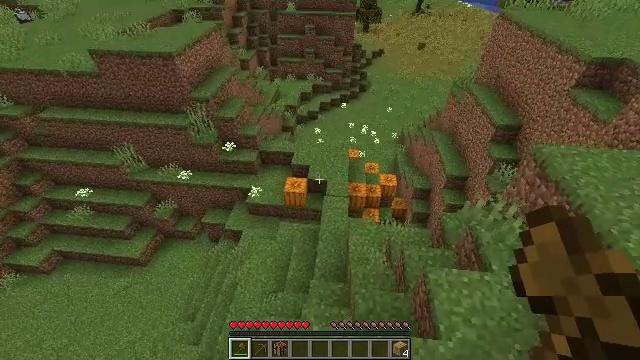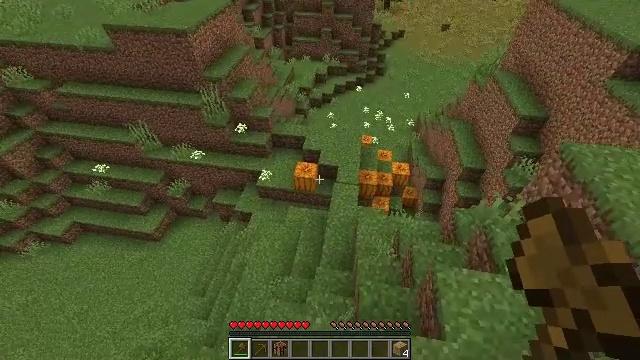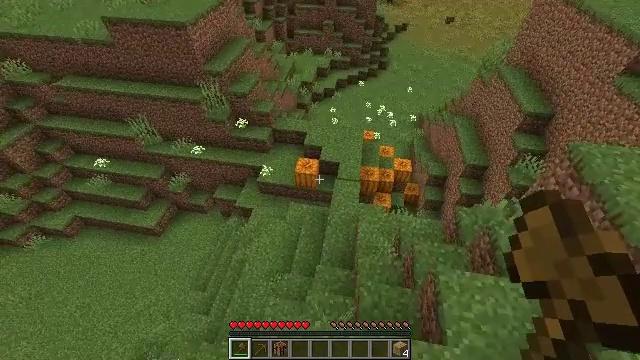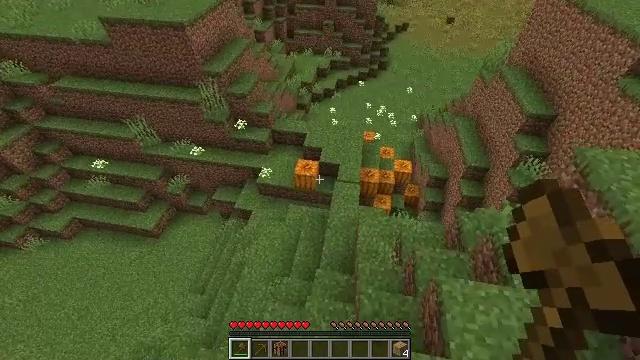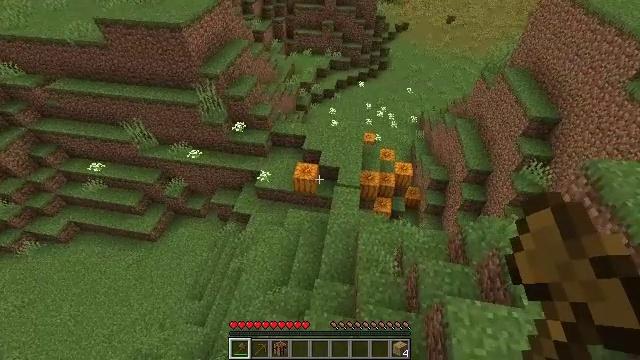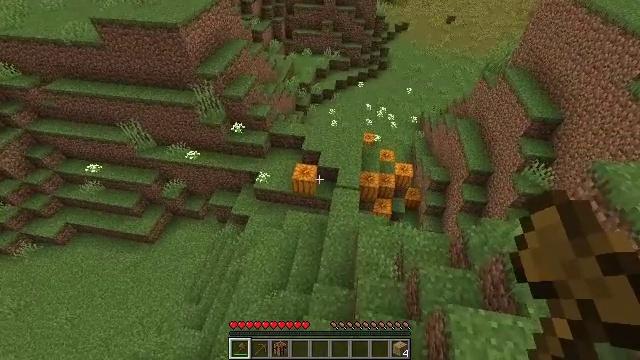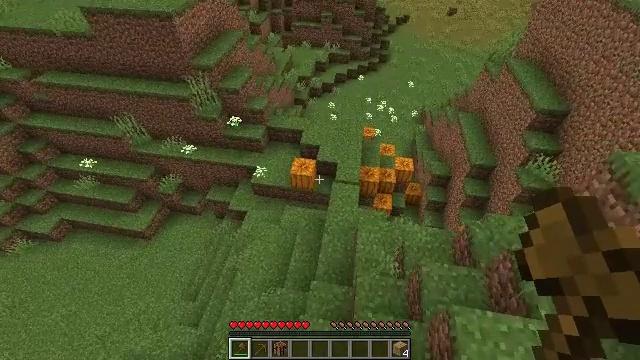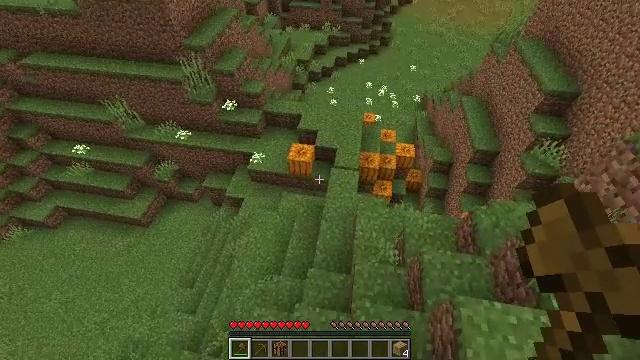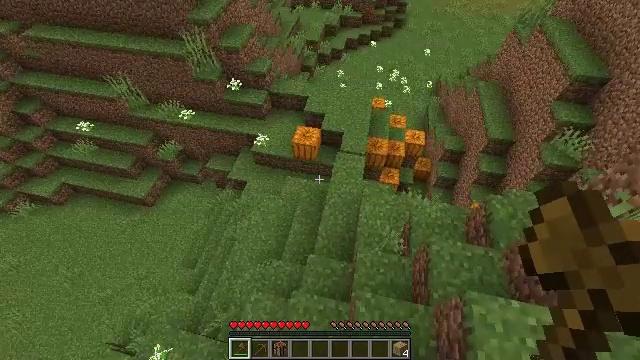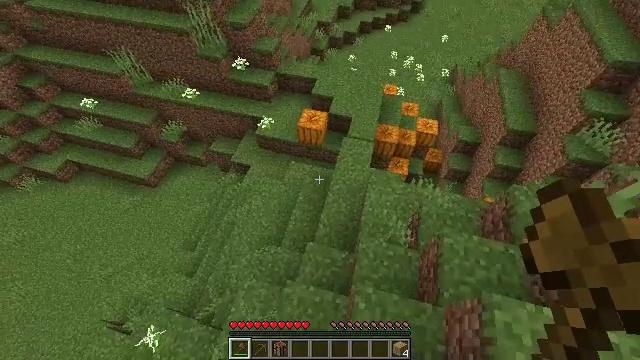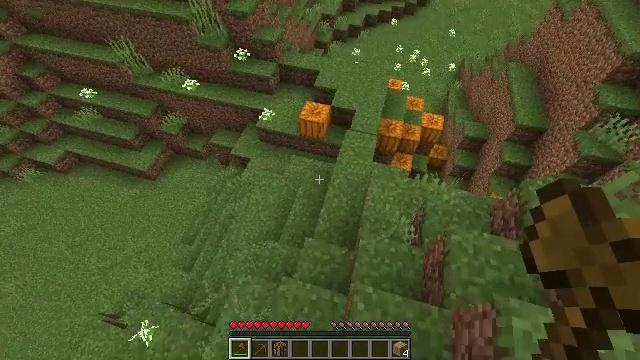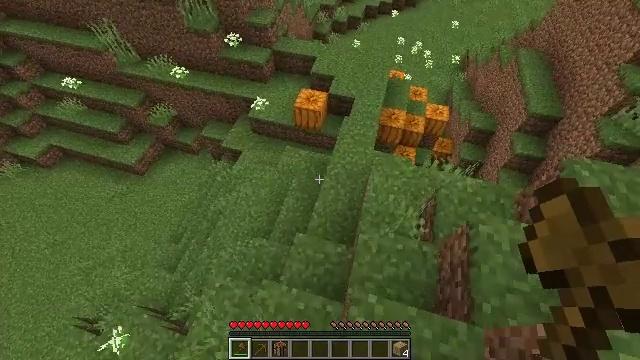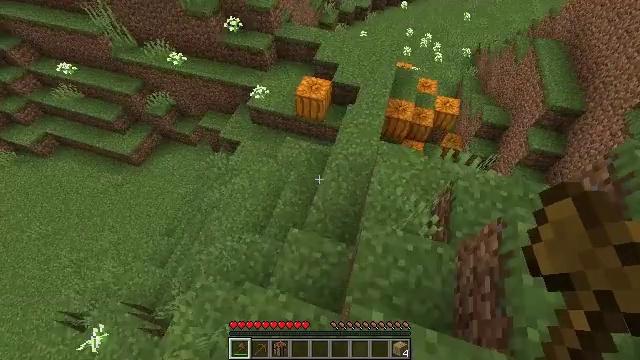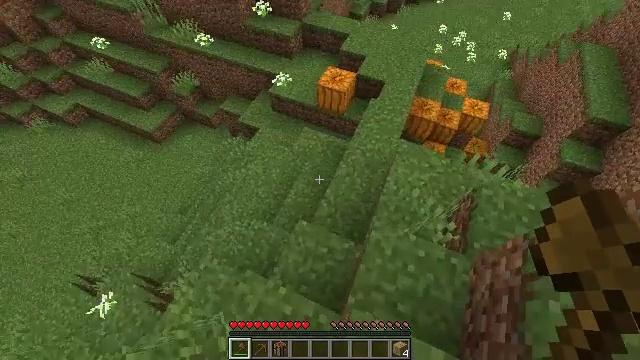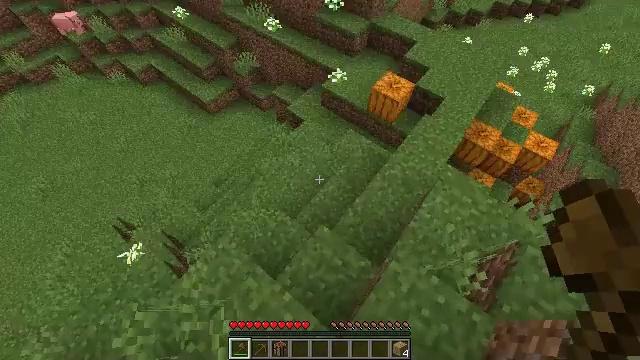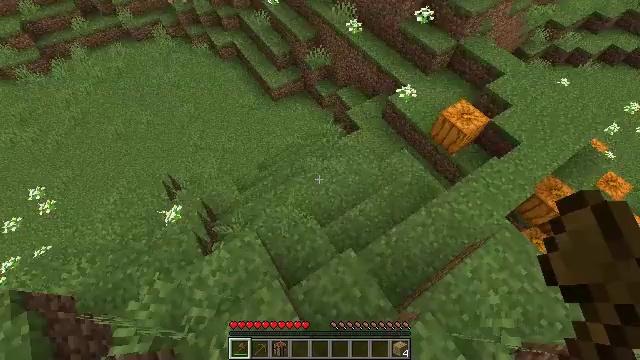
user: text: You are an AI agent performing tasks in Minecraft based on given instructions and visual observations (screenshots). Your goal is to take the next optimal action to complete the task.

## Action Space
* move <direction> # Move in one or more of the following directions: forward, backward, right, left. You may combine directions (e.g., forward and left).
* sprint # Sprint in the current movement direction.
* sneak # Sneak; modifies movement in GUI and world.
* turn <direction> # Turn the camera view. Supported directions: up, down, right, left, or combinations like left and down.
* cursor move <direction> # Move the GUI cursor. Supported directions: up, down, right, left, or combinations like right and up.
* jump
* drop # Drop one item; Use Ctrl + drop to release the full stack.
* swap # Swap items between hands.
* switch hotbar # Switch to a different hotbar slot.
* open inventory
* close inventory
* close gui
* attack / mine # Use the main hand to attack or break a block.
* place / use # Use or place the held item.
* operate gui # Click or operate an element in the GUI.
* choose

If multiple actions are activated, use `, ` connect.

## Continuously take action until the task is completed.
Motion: motion action
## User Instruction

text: Attack the white bed to collect it.
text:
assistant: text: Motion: move forward, turn left and down
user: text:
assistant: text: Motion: move forward, turn down
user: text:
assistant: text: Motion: move forward
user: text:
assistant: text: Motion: move forward and move right
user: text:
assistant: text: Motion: move forward and move right
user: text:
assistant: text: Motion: move forward and move right, turn down
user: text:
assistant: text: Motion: move forward and move right, turn down
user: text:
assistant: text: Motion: move forward and move right, turn left and down
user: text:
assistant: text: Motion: move forward and move right, turn left and down
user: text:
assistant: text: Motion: move forward, turn left
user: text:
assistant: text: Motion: move forward
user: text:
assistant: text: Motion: move forward, turn left
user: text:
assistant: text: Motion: move forward and move left, turn left and down
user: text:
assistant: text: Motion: move forward and move left, turn left
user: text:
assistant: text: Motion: move forward and move left, turn left
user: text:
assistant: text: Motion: move forward and move left, turn left
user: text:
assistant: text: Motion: move forward and move left, turn left
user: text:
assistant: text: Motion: move forward and move left
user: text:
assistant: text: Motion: move forward and move left
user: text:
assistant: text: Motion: move forward and move left
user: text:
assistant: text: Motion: move forward and move left
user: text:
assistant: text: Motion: move forward and move left
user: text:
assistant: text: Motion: move forward and move left, turn left and up
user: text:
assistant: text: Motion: move forward and move left, turn left and up
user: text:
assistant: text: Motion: move forward and move left, turn left and up
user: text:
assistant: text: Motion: move forward and move left, turn left and up
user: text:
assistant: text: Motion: move forward and move left, turn up
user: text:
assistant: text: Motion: move forward and move left, turn left and up
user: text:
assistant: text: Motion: move forward and move left, turn left
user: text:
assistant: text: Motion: move forward and move left, turn left